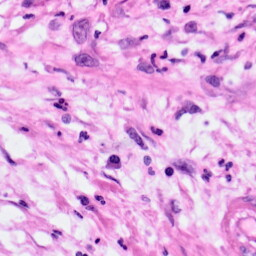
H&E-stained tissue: Pancreatic